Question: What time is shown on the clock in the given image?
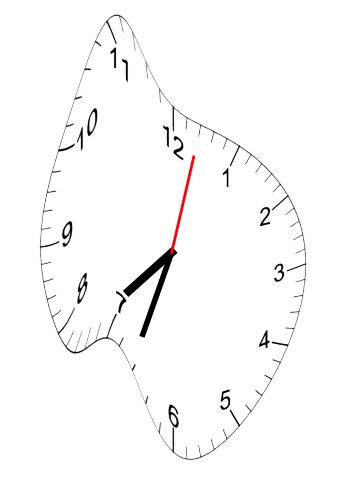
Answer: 07:33:02